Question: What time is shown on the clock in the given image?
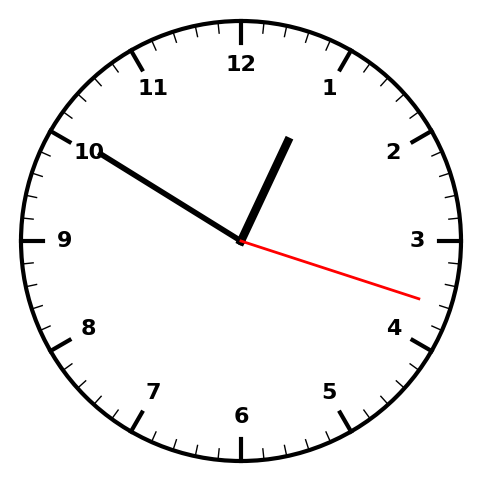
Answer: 12:50:18